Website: apple-inc
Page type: customer-info-address
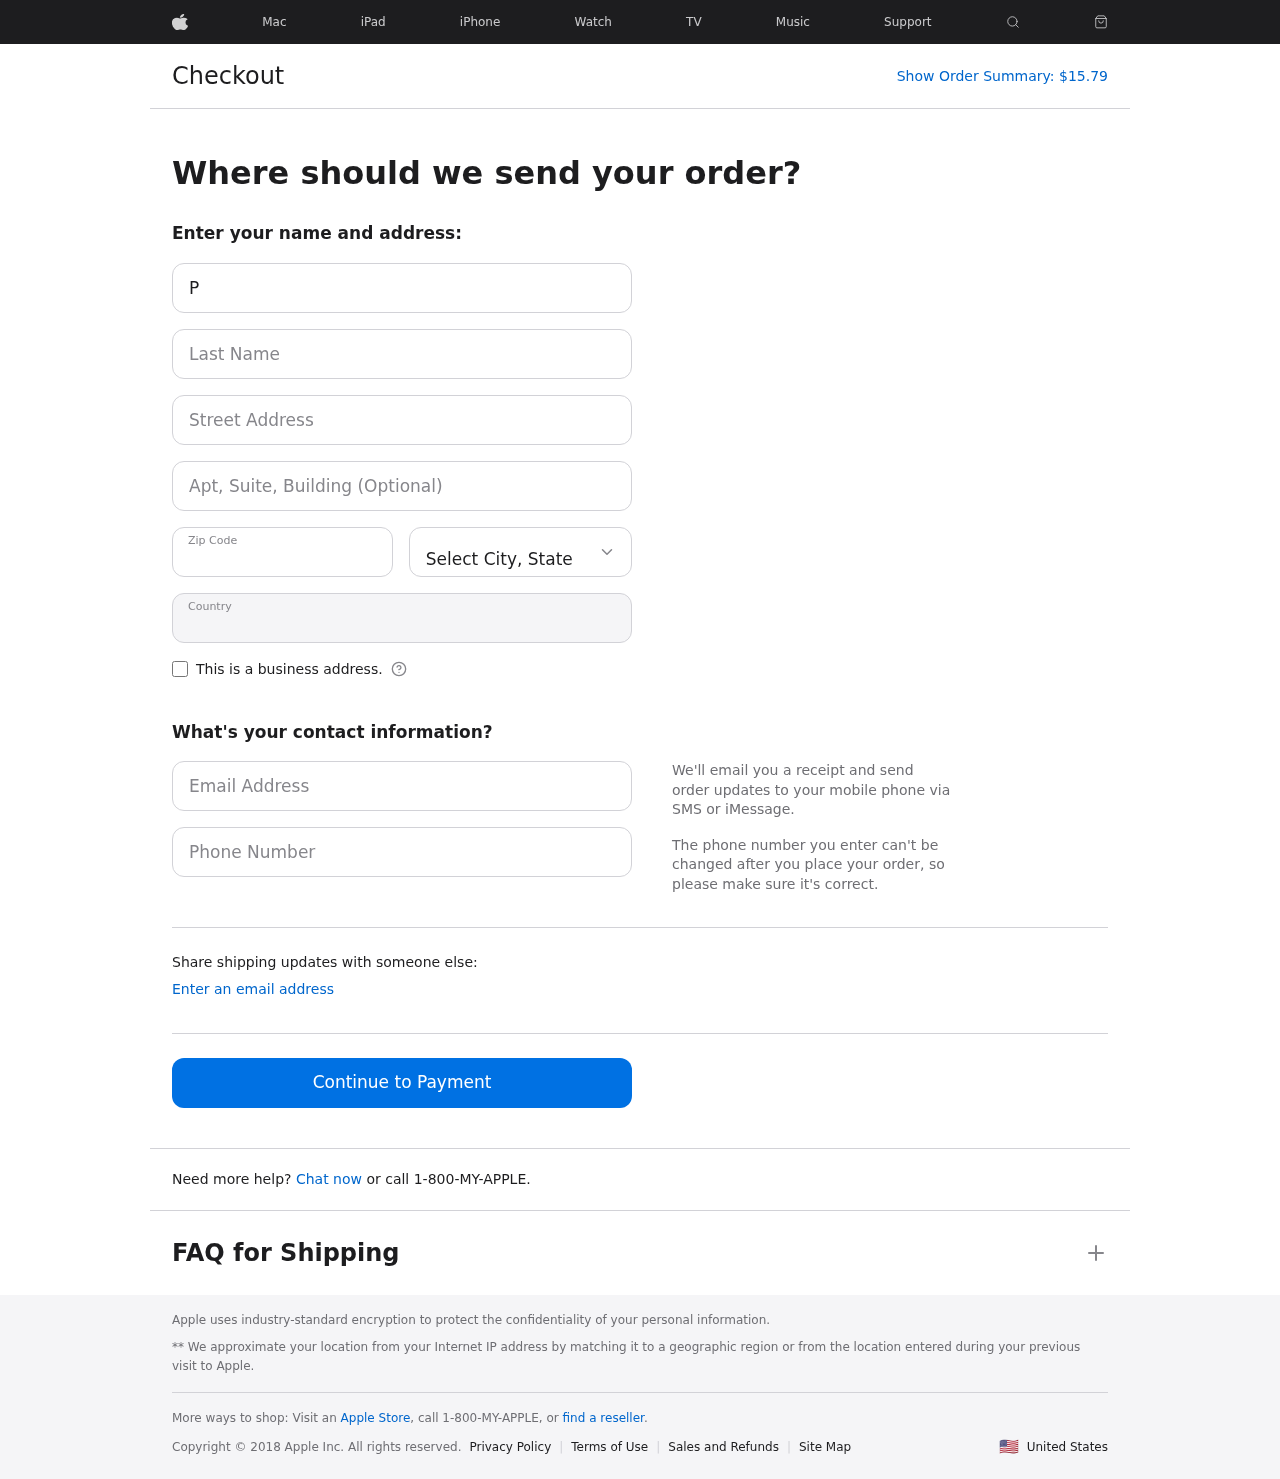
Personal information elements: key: PII_CITY_STATE
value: Alexandrafurt, PW
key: PII_COUNTRY
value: United States
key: PII_EMAIL
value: paul.reynolds@hotmail.com
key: PII_FIRSTNAME
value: Paul
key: PII_LASTNAME
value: Reynolds
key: PII_PHONE
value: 3234631568
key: PII_POSTCODE
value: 08421
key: PII_STREET
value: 29145 Elliott Drives
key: PII_STREET2
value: Suite 404
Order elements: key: ORDER_TOTAL
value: $15.79